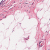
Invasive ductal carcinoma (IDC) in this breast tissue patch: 0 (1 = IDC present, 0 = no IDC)